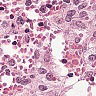
Metastatic tissue present: no